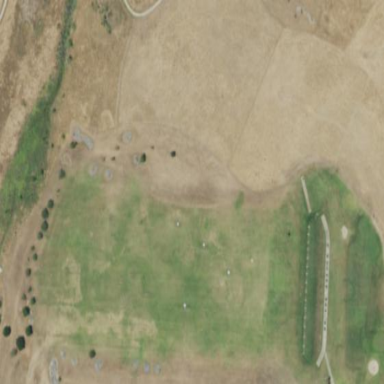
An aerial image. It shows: Golf driving range located on leisure land pitch.